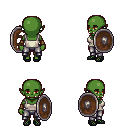
a pixel art fantasy rpg character, female body template, orc, green skin, white pirate shirt, metal pants, twin-tailed hairstyle, leather bracers, ghillies, shield, four views (front, back, left, right), 2x2 character sprite sheet, small pixel art, hard edges, no anti-aliasing